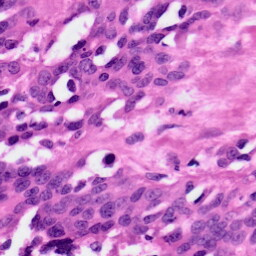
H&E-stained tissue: Ovarian